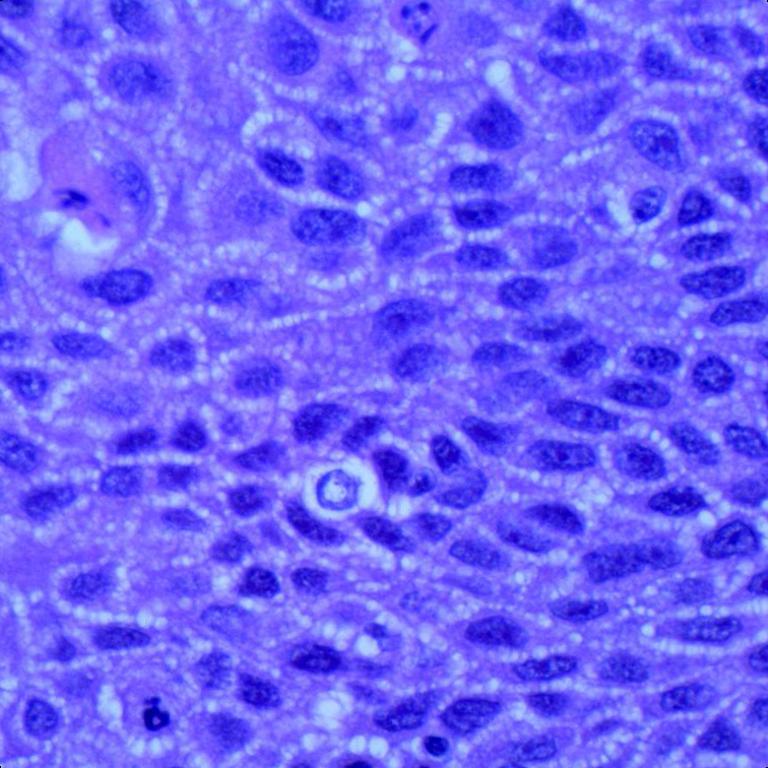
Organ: lung
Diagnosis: squamous carcinomas